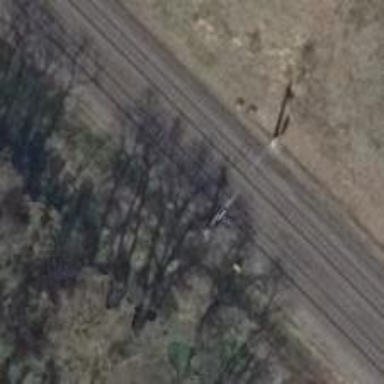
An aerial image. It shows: Railway milestone with catenary mast.